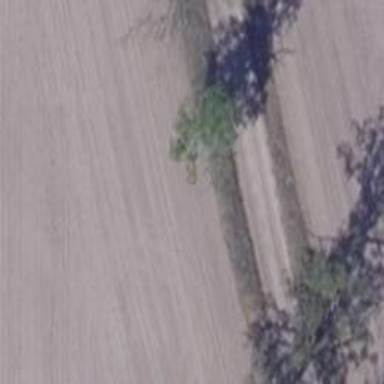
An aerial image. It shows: Row of trees in natural setting.